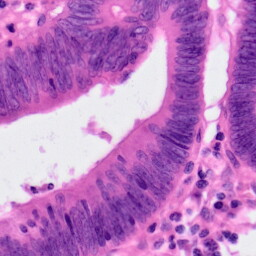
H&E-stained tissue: Colon